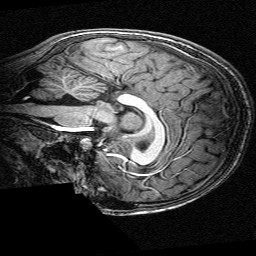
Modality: T1w
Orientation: sagittal
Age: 10
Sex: female
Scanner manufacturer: siemens
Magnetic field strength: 3 T
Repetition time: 2.3 s
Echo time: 0.00336 s